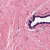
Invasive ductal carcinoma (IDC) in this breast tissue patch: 0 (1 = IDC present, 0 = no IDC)